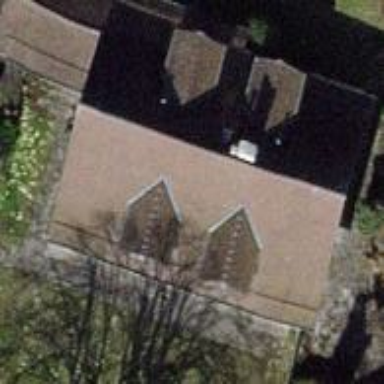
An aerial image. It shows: Detached building.